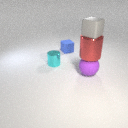
small blue rubber cube behind large purple rubber sphere